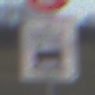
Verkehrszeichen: BeiNaesse
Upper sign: Geschwindigkeit100
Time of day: SunriseSunset
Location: Outdoor (Nature)
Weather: PartlyCloudy
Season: NotSpecified
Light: Natural